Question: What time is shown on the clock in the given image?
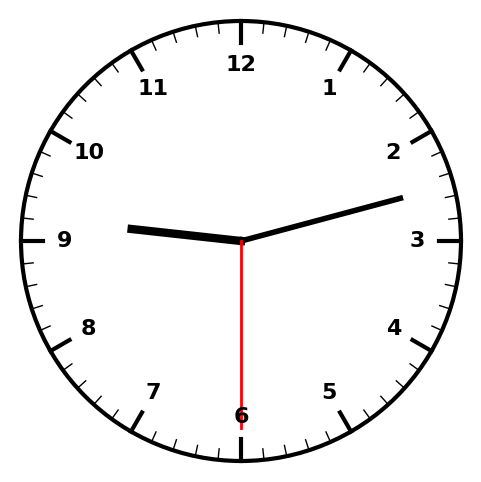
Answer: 09:12:30